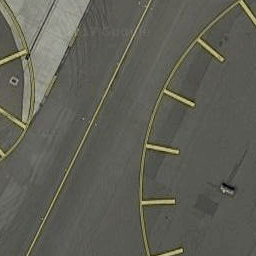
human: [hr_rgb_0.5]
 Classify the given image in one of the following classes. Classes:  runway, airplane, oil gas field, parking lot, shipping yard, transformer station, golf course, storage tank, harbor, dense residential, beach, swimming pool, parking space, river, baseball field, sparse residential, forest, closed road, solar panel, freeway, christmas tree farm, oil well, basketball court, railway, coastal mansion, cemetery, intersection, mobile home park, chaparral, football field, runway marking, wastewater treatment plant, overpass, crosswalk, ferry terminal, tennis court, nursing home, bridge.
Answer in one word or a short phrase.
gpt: runway marking